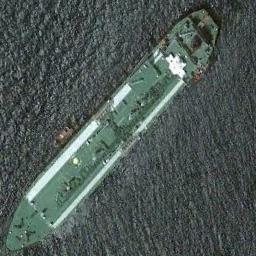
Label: ship